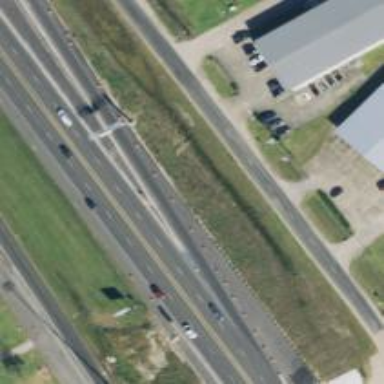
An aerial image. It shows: Tertiary road with frontage road.